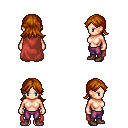
a pixel art fantasy rpg character, female body template, human, light skin, maroon cape, magenta pants, brunette loose hair, maroon shoes, four views (front, back, left, right), 2x2 character sprite sheet, small pixel art, hard edges, no anti-aliasing